Question: I have recently installed clang_complete plugin for VIM. Everything looks fine except in popup menu I get a Pink background color which is uncomfortable.

How do I change this color?
Also is there a way to change some other colors, like manual description, directory colors(in vim) etc?
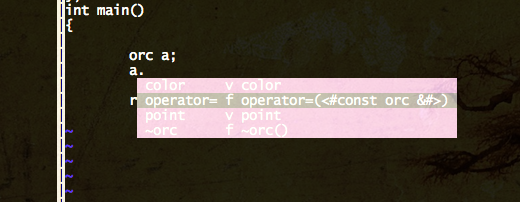
Answer: These colors are defined in your colorscheme.
You can <URL> or edit the one you are using now. Here is an example:
'''
hi Pmenu term=NONE cterm=NONE ctermbg=238 ctermfg=231 gui=NONE guibg=#444444 guifg=#ffffff
hi PmenuSel term=NONE cterm=NONE ctermbg=149 ctermfg=16 gui=NONE guibg=#b1d631 guifg=#000000
hi PmenuSbar term=NONE cterm=NONE ctermbg=250 ctermfg=fg gui=NONE guibg=#bebebe guifg=fg
hi PmenuThumb term=NONE cterm=NONE ctermbg=149 ctermfg=149 gui=NONE guibg=#b1d631 guifg=#b1d631
'''
If you use a default colorscheme, you can add the lines above to your ~/.vimrc.